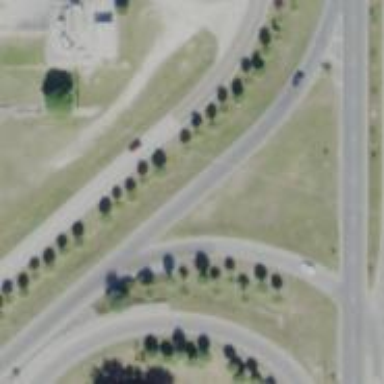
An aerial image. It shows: Primary link highway with asphalt surface.